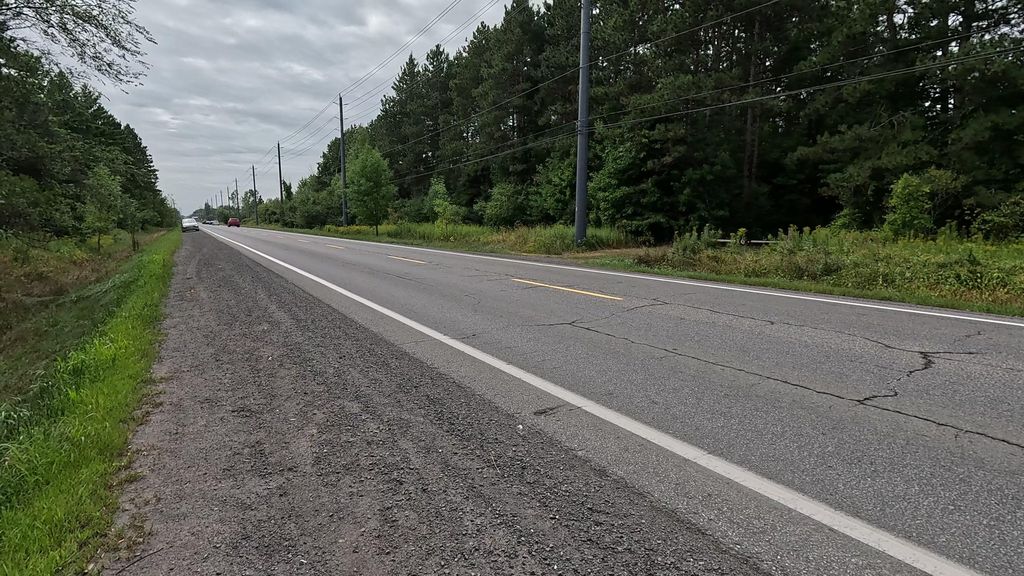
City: ottawa-gatineau